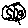
Label: sun